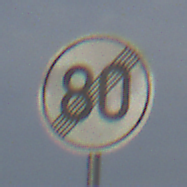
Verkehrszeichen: EndeGeschwindigkeit80
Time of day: MorningAfternoon
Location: Outdoor (Suburban)
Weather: PartlyCloudy
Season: NotSpecified
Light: Natural